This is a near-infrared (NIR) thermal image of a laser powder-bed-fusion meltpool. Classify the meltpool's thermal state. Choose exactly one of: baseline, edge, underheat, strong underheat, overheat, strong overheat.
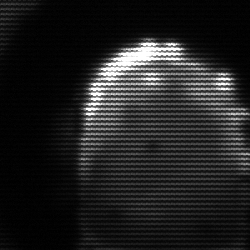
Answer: baseline